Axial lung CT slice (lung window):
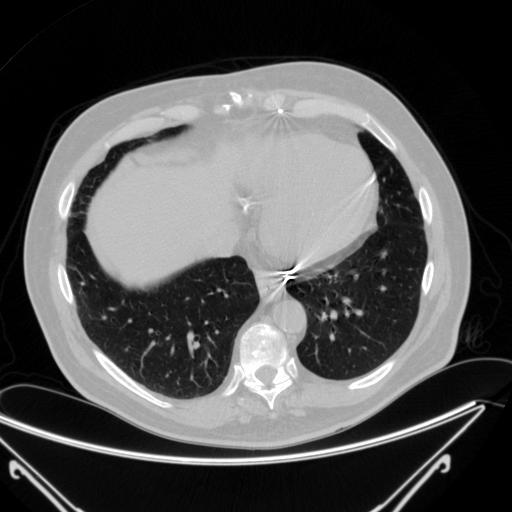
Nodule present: no